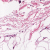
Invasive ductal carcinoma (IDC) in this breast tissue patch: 0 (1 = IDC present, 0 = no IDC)